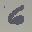
Label: 6